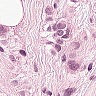
Metastatic tissue present: yes